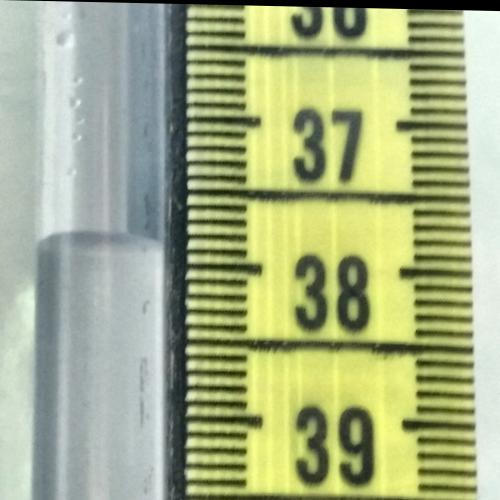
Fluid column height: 37.8 cm